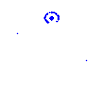
Particle: kaon